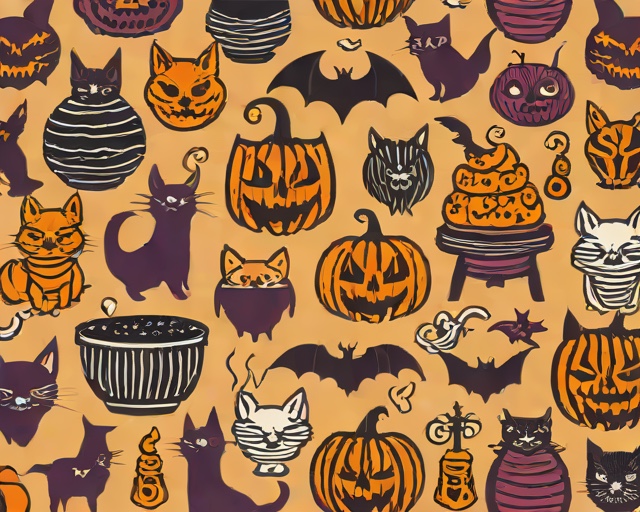
Category: Halloween